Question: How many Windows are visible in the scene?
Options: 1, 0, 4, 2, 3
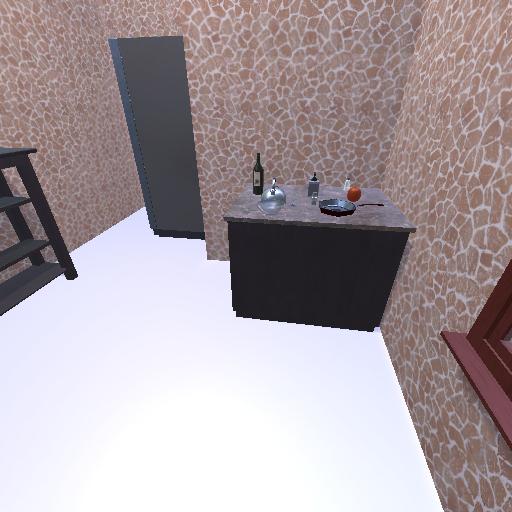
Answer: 1